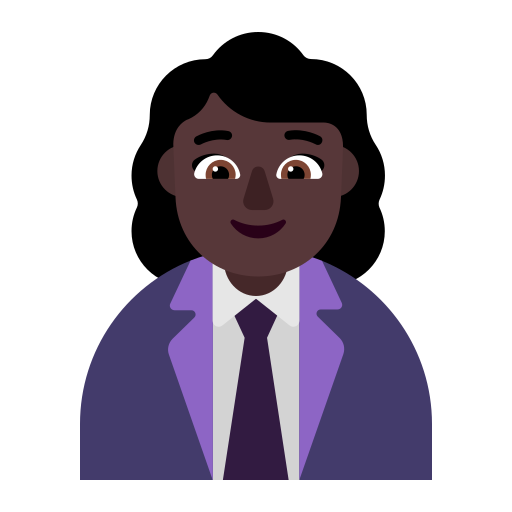
woman office worker flat dark